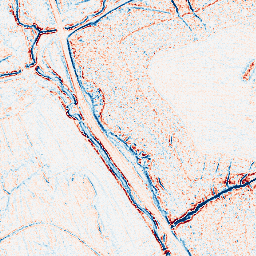
Category: edge_preserving
Decomposition family: bilateral
Decomposition parameters: d: 5
sigma_color: 100
sigma_space: 150
Upsampling method: sinc_blackman
Upsampling parameters: scale: 2
kernel_size: 4
Upsampling scale: 2